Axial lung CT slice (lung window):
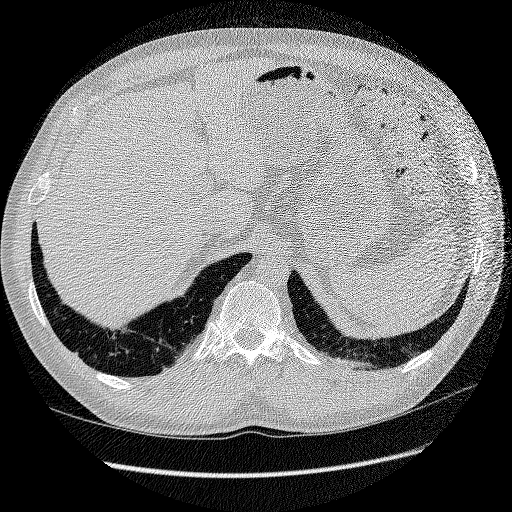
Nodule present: no